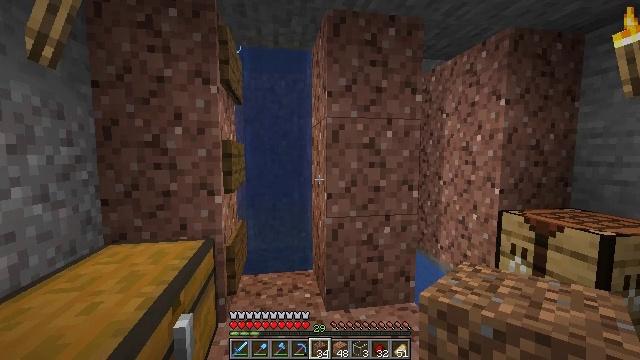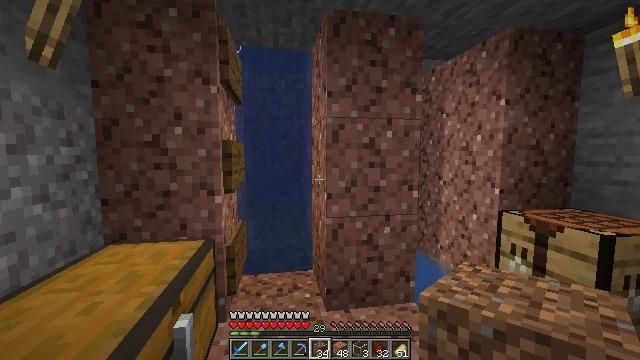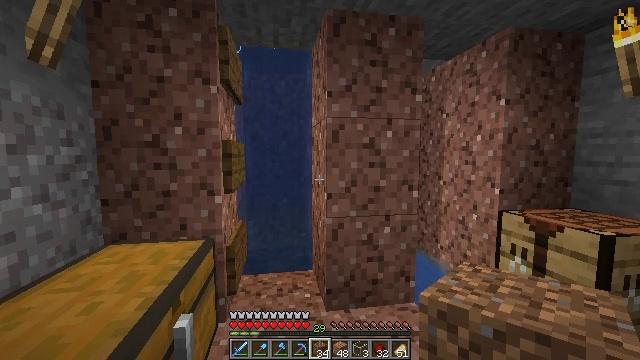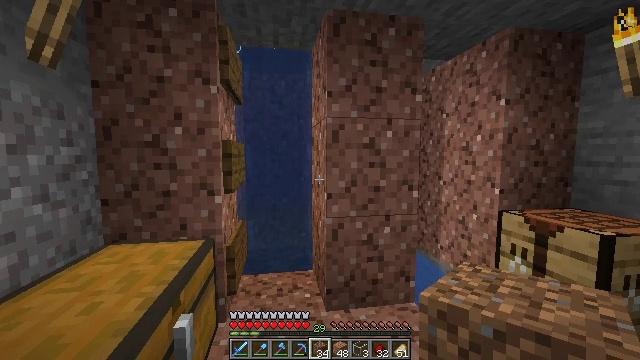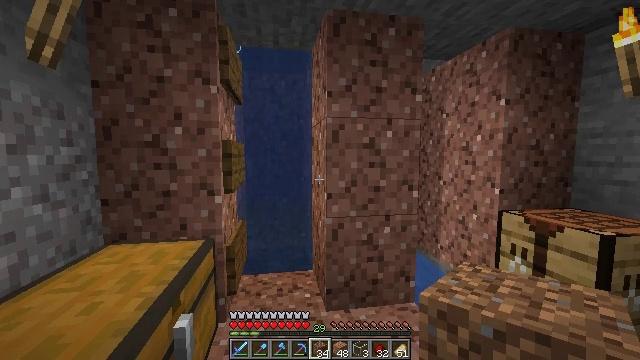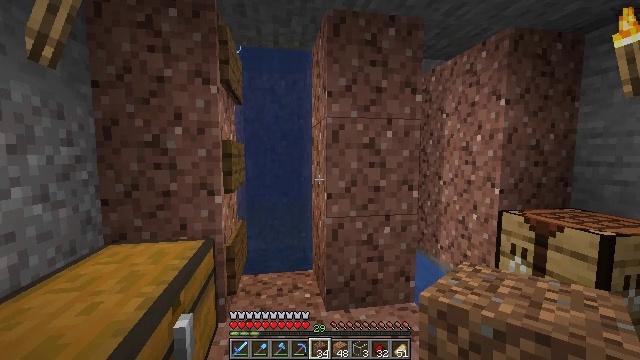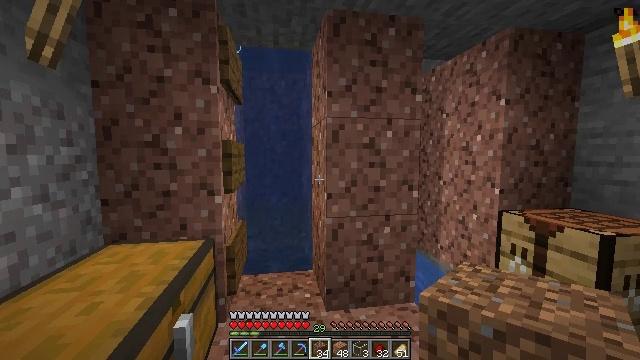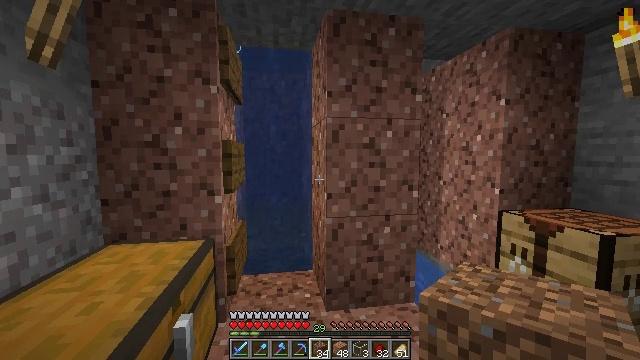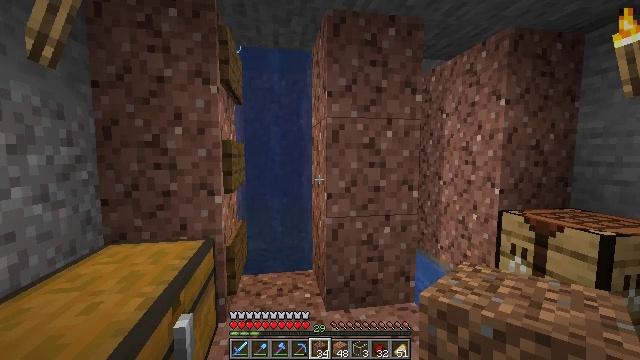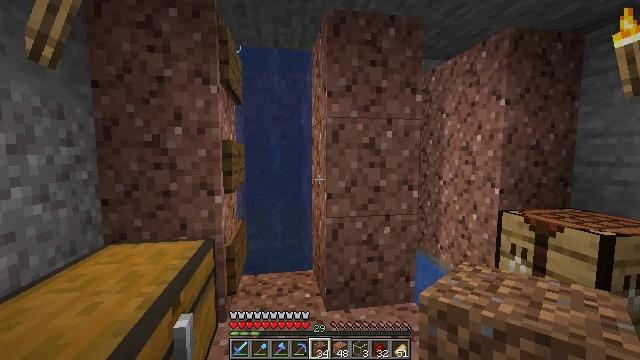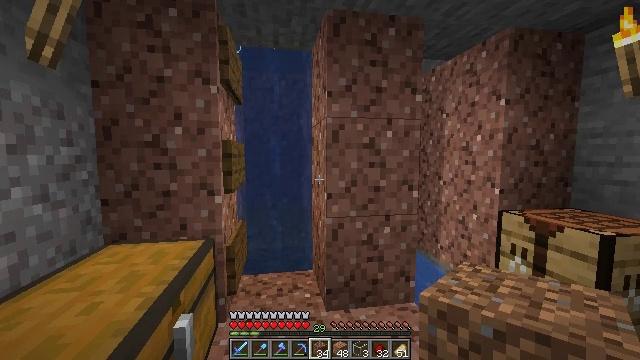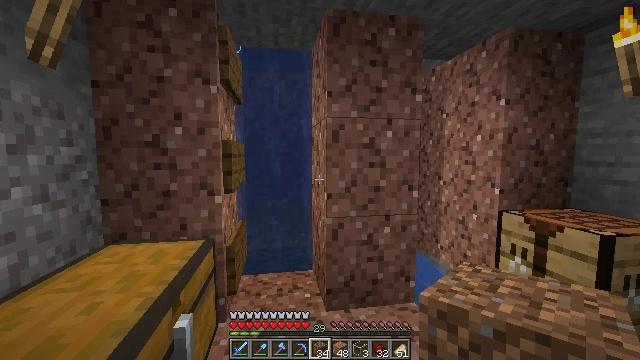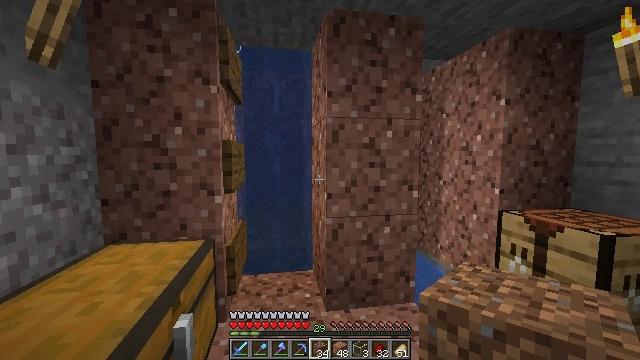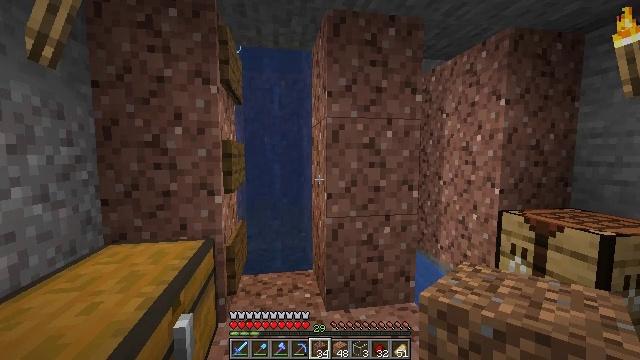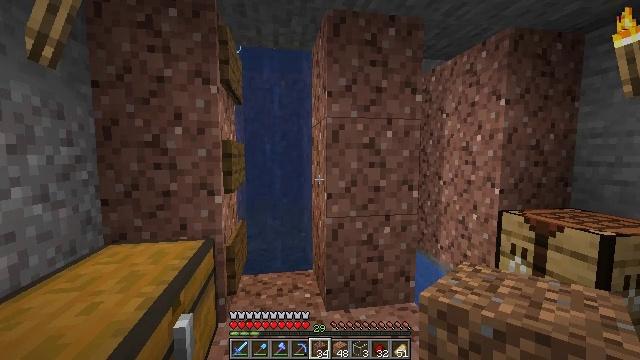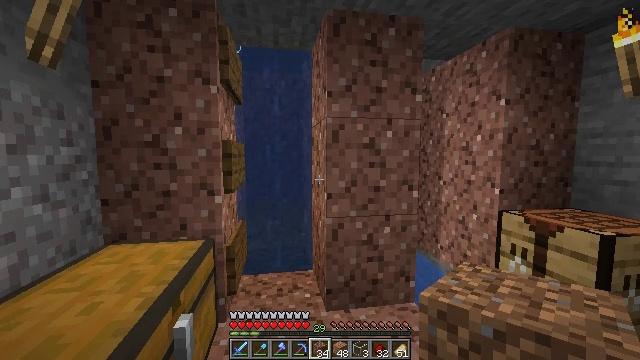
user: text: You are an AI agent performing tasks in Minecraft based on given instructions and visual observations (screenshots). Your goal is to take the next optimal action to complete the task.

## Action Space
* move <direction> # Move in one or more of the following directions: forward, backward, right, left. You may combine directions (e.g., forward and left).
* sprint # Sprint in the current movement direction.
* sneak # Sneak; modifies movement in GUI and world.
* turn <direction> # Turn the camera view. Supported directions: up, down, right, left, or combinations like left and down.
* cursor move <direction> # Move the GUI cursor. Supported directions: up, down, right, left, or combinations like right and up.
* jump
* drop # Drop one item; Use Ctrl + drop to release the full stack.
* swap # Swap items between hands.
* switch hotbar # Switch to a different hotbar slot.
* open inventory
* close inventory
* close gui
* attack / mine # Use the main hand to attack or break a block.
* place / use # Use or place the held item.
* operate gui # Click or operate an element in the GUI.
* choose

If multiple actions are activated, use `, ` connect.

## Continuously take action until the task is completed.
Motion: motion action
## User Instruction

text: Create a golden helmet in the crafting table.
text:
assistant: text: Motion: no_op
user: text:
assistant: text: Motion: no_op
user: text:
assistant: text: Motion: no_op
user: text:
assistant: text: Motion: no_op
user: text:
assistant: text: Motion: no_op
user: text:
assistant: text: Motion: no_op
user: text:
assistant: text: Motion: no_op
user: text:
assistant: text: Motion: no_op
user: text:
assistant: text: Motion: no_op
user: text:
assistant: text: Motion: no_op
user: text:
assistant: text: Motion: no_op
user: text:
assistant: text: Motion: no_op
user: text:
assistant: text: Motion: no_op
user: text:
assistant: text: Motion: no_op
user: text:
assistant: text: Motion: no_op
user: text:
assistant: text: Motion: no_op
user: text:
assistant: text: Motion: no_op
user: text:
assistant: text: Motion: no_op
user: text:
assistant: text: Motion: no_op
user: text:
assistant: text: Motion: no_op
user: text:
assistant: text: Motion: no_op
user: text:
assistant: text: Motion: no_op
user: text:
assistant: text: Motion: no_op
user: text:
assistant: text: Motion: no_op
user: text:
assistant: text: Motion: no_op
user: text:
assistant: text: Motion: no_op
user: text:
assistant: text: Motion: no_op
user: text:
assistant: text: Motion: no_op
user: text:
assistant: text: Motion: no_op
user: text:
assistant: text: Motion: no_op